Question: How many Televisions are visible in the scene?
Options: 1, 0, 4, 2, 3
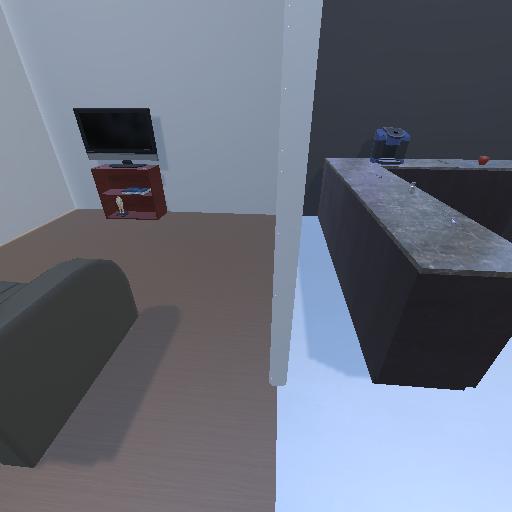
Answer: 1